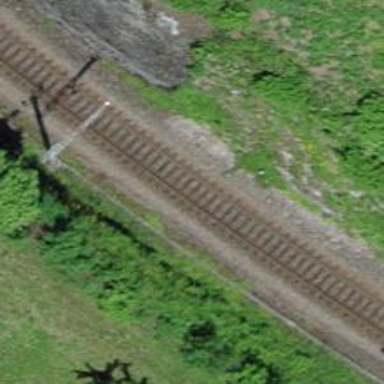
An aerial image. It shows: Single-track electrified railway with contact line.